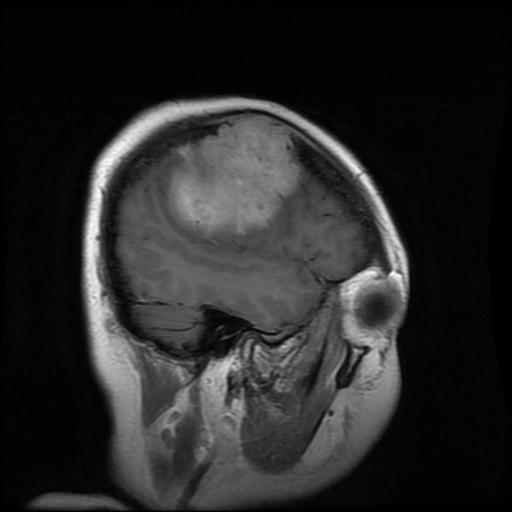
Label: meningioma